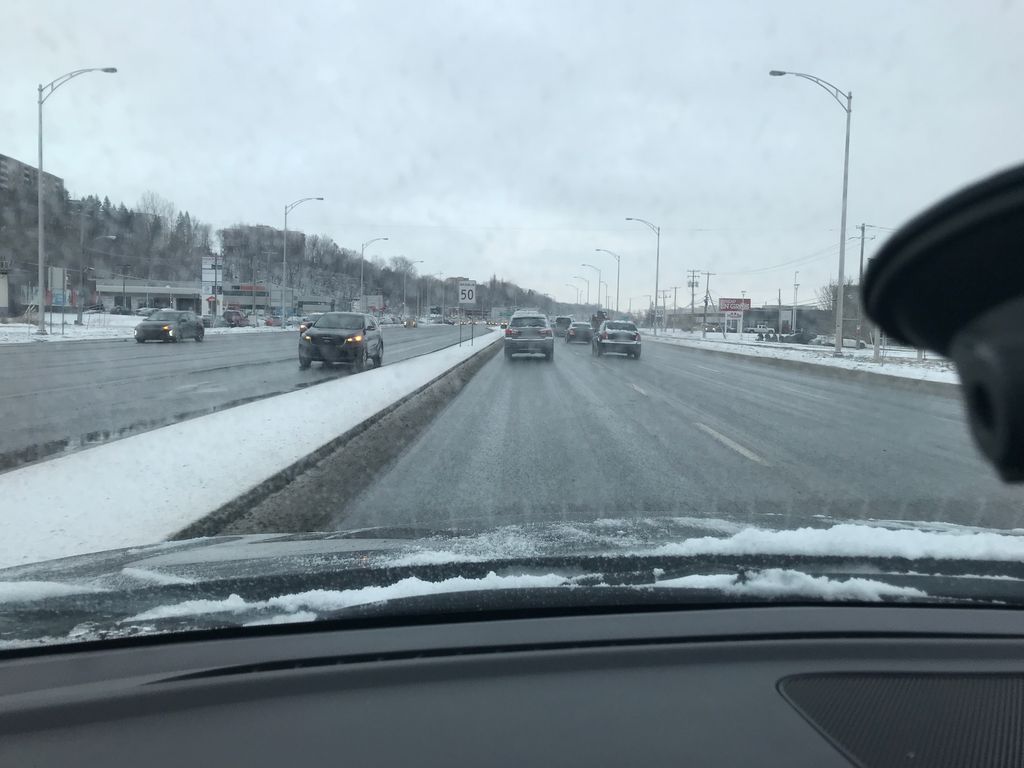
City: quebec_city